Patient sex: M
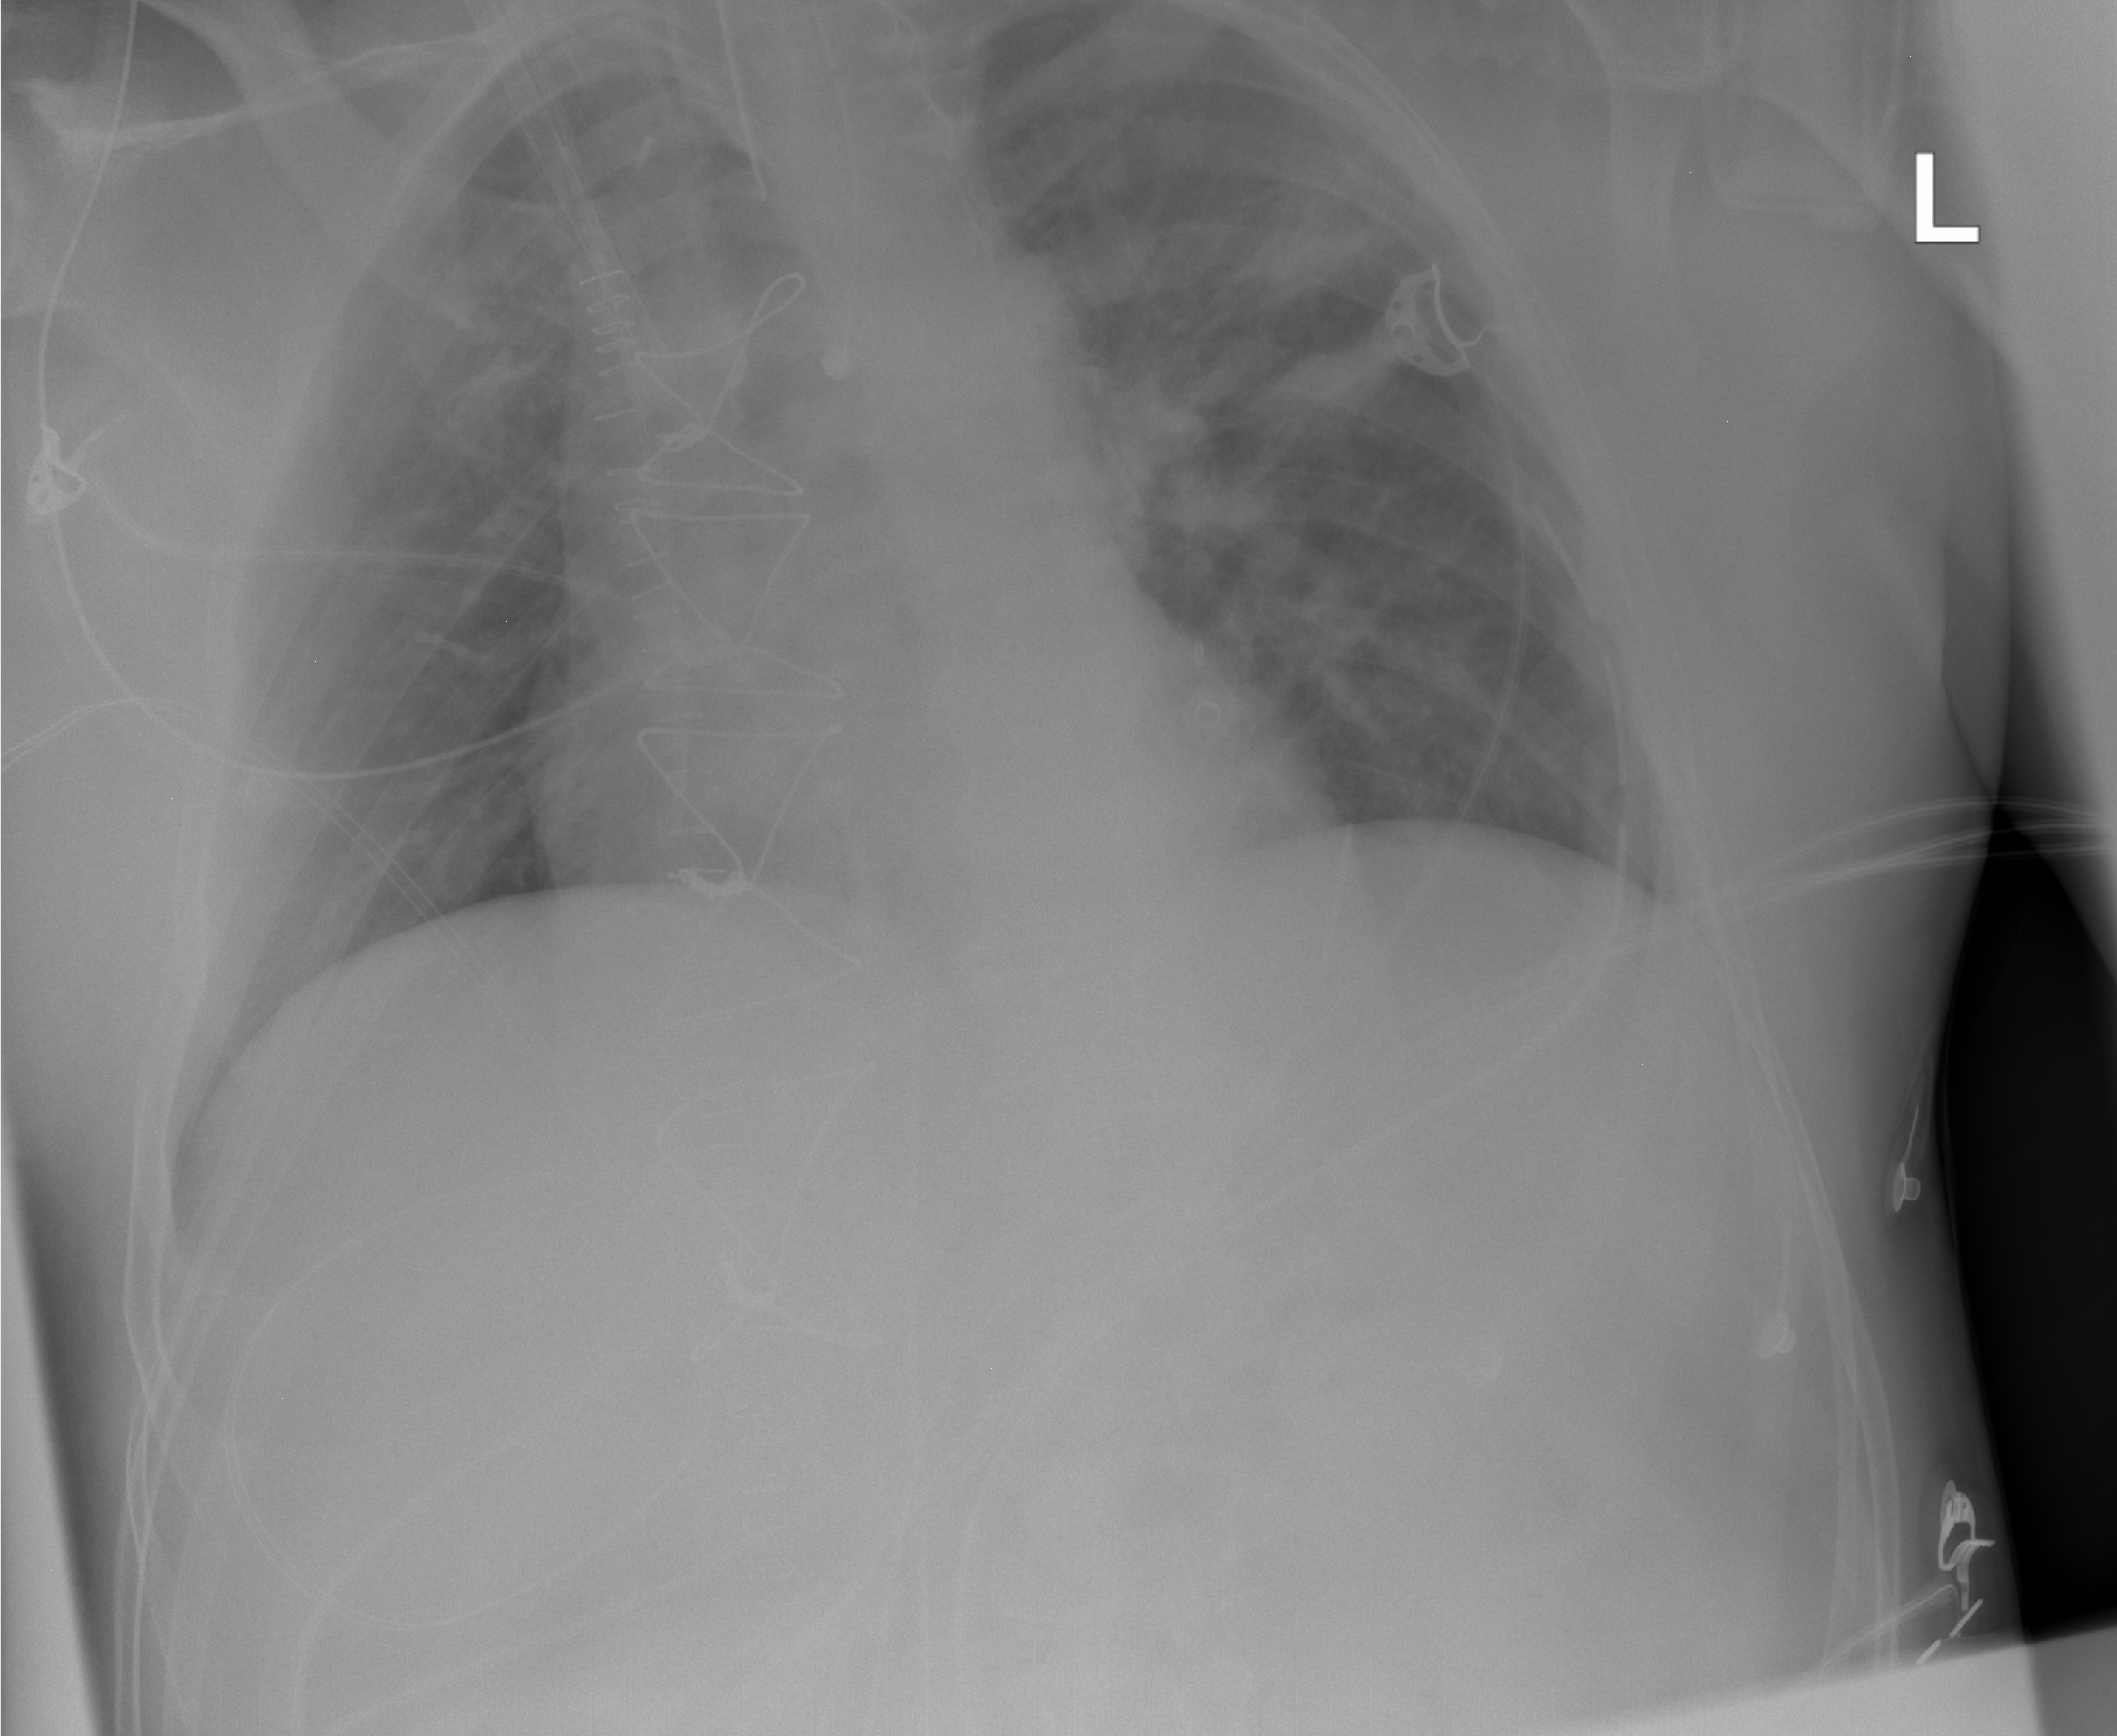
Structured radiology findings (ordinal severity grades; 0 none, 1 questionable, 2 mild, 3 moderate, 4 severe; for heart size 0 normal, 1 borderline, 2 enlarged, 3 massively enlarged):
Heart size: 1
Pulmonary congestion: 2
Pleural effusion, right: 0
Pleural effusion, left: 0
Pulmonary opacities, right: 0
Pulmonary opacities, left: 2
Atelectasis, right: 0
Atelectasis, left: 2